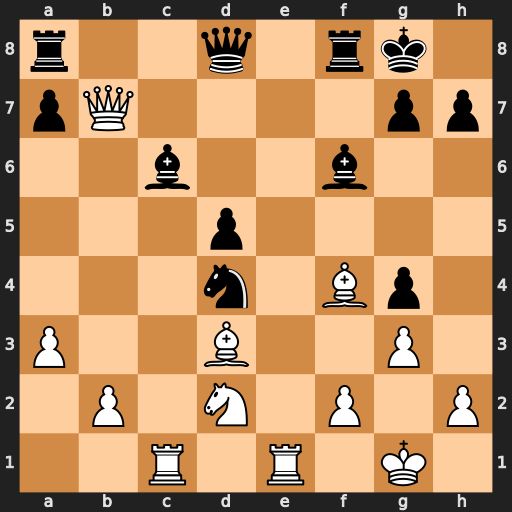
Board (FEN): r2q1rk1/pQ4pp/2b2b2/3p4/3n1Bp1/P2B2P1/1P1N1P1P/2R1R1K1
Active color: w
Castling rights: -
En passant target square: -
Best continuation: Rxc6 Nxc6 Qxc6